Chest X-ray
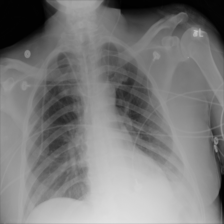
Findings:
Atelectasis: negative
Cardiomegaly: negative
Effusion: positive
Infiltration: negative
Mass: negative
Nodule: negative
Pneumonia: negative
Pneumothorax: negative
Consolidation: negative
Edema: negative
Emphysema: negative
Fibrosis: negative
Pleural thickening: negative
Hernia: negative